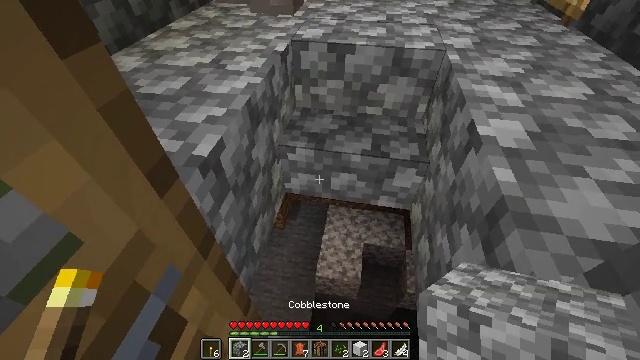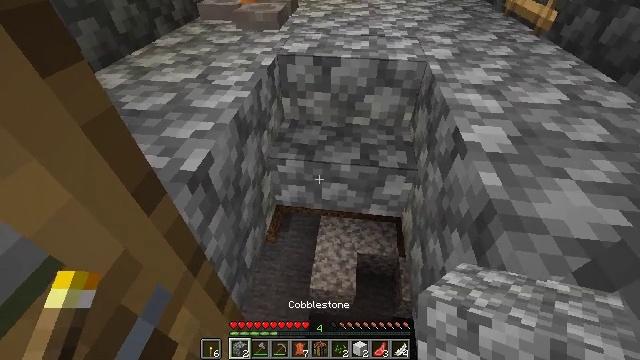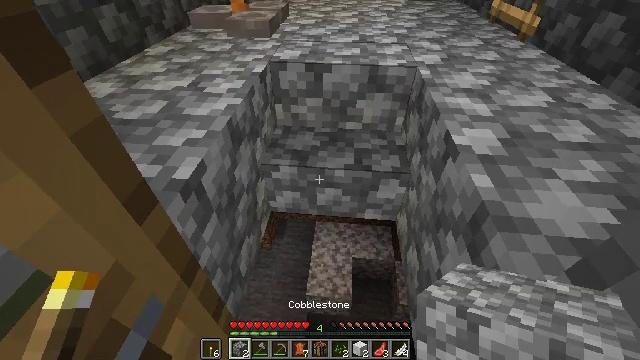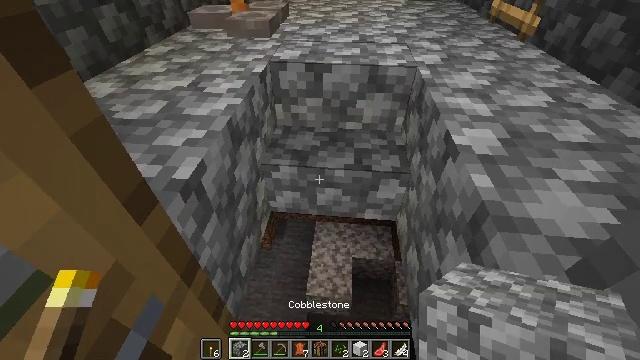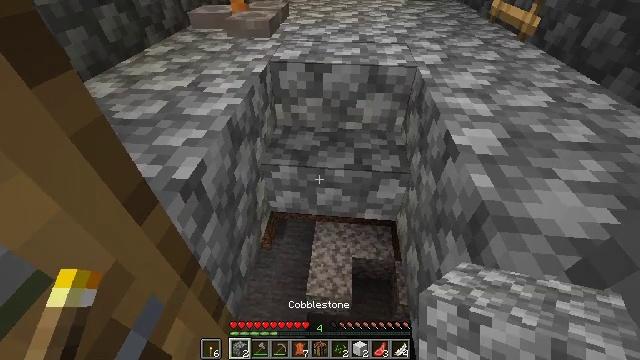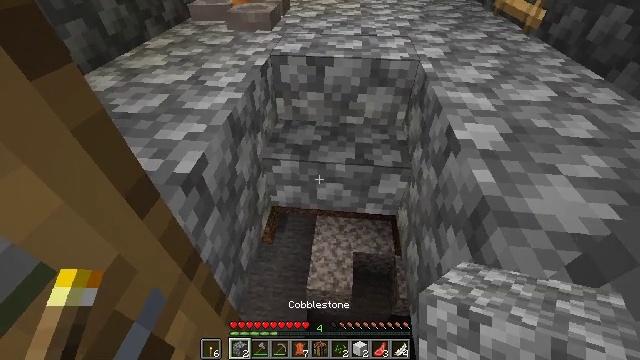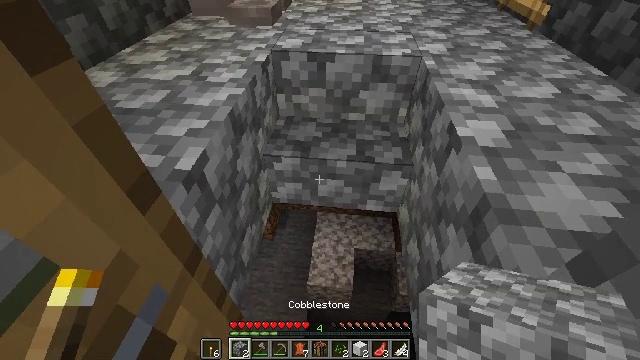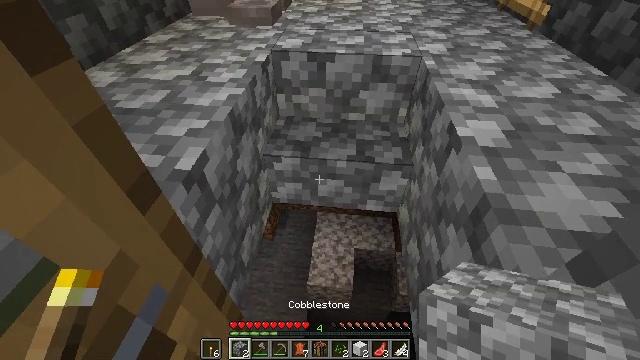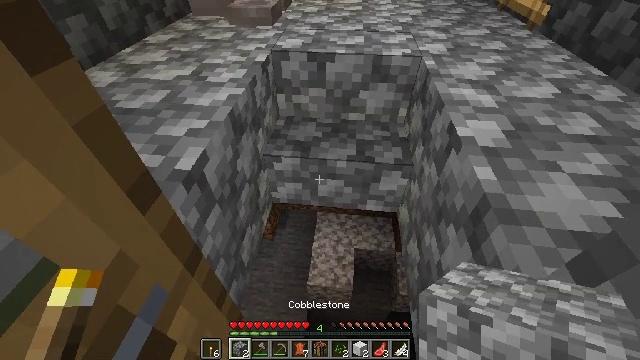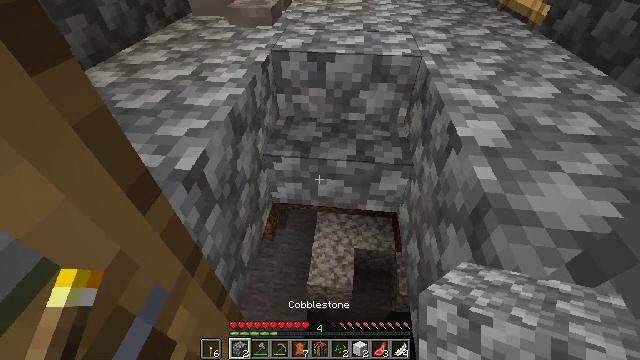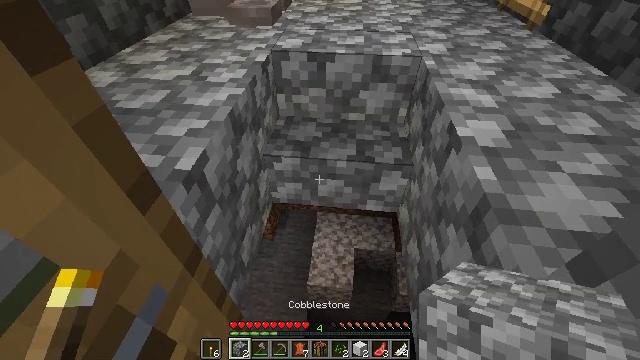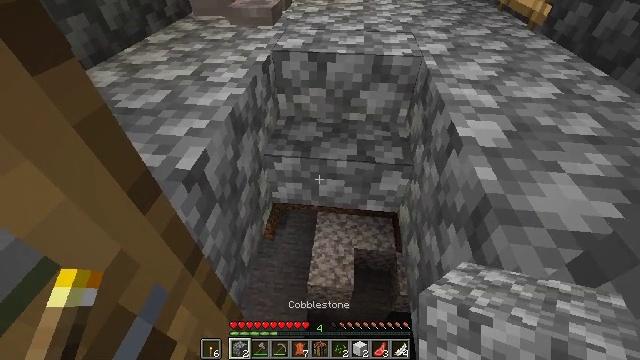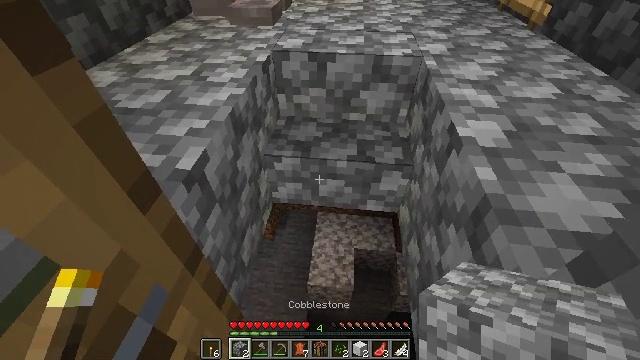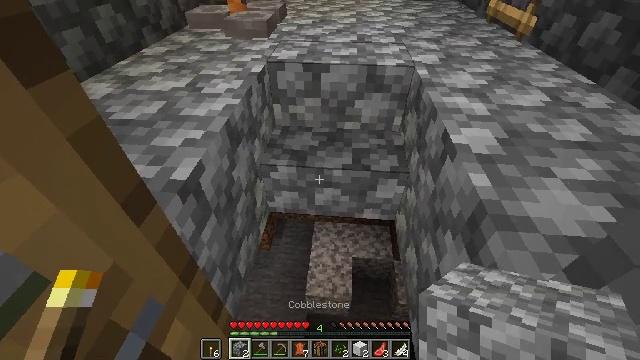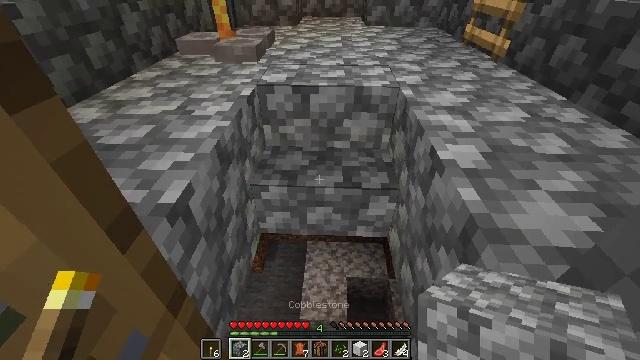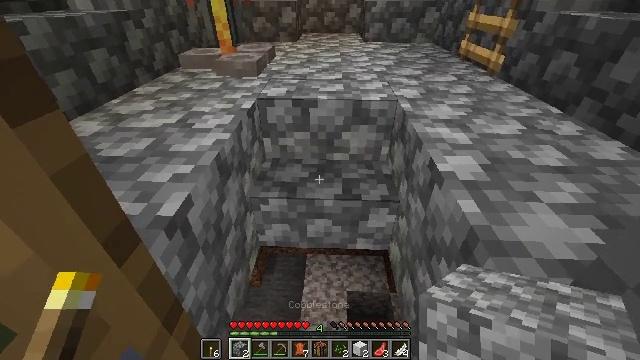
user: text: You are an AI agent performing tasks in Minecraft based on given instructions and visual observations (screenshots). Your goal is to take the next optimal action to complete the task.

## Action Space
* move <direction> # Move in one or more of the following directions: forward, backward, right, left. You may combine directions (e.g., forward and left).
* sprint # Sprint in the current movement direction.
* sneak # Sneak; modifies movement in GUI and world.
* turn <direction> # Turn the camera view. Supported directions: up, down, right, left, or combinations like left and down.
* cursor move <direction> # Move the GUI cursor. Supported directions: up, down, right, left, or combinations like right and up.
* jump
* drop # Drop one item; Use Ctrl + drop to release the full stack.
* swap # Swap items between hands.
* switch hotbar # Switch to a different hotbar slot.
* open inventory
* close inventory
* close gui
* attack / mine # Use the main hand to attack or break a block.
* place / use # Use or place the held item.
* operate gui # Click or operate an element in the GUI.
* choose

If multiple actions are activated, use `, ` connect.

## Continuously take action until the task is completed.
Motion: motion action
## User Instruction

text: Gather cobblestone stairs from the structure.
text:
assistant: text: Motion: turn right and up
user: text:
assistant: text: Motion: turn right and up
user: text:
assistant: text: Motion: no_op
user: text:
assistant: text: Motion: no_op
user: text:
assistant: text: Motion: turn down
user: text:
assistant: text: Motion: no_op
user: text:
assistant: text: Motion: no_op
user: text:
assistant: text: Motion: no_op
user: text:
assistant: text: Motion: no_op
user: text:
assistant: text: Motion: no_op
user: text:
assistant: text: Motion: no_op
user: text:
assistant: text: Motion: no_op
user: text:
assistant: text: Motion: turn right and up
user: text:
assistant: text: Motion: turn right and up
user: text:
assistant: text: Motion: turn up
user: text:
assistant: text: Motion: no_op
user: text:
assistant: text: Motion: no_op
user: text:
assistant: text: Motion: no_op
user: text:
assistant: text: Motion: no_op
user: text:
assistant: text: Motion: no_op
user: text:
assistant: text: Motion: no_op
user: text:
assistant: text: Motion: no_op
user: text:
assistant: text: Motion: no_op
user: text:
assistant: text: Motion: turn right
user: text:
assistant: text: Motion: turn right
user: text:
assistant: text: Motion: no_op
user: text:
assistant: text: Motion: no_op
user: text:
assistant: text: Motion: no_op
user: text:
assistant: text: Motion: no_op
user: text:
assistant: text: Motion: no_op